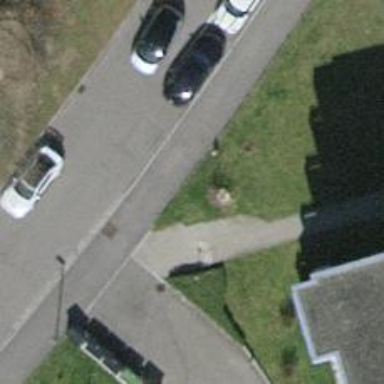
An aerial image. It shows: Urban tree adds touch of nature to the surroundings.